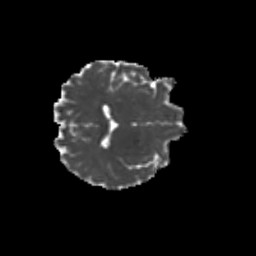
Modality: MD
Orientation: axial
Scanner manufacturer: siemens
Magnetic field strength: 3 T
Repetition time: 9.2 s
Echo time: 0.084 s